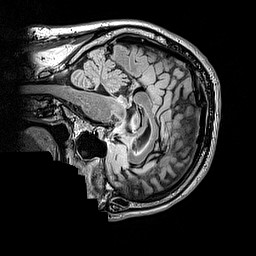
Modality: FLAIR
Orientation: sagittal
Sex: male
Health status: ill
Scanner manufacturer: siemens
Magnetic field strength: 3 T
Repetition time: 5 s
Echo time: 0.388 s